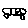
Label: car